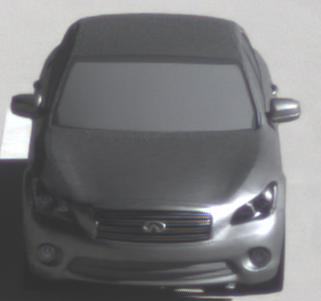
Make: Infiniti
Model: M 37
Detailed model: M (Y51)
Model produced from: 2010/10
Model produced until: 2013/11
Doors: 4
Color: gray
Road condition: dry road
Daytime: morning or afternoon
Contrast: high contrast